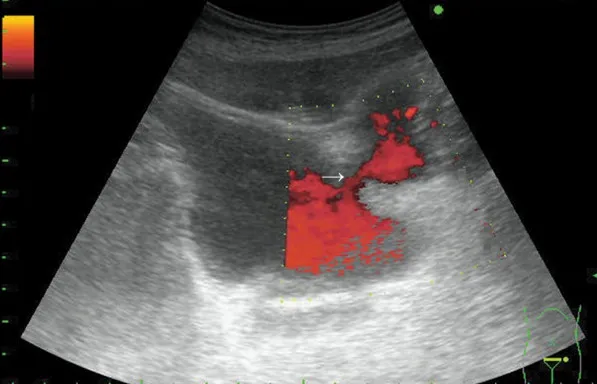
Power Doppler sonography revealing a communication (arrow) between urinary bladder and diverticulum.
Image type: radiology (ultrasound)